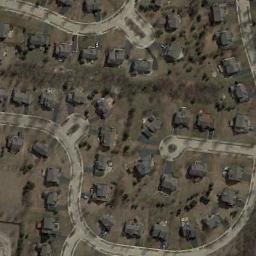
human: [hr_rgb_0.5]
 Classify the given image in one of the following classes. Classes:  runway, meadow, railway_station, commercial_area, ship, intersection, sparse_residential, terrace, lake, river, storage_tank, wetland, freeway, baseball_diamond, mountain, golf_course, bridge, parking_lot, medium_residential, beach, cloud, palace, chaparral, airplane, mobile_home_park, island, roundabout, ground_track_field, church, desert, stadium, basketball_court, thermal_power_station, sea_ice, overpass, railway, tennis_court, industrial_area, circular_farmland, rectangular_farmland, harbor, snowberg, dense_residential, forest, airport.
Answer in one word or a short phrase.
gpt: medium_residential